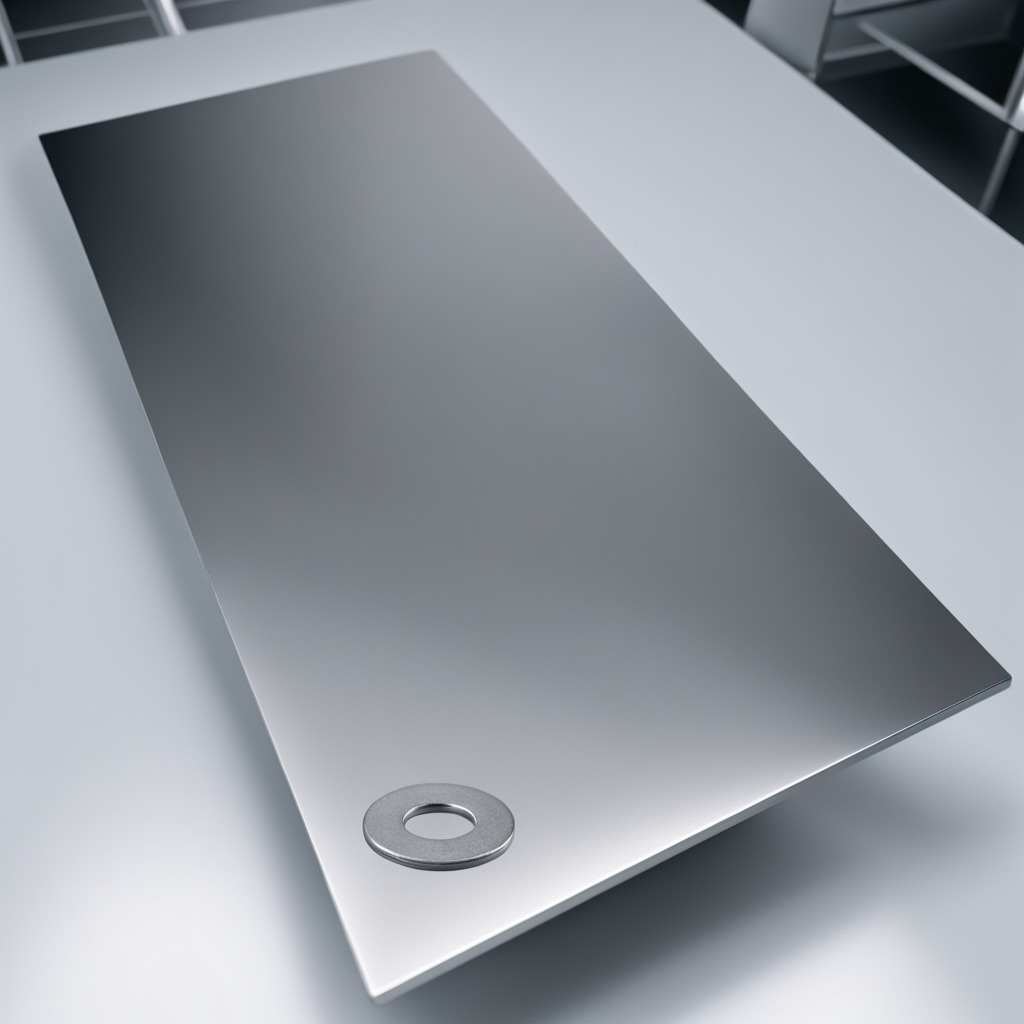
A flat metal washer is lying on the stainless steel table.